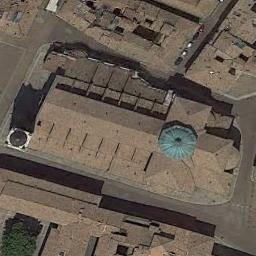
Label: church